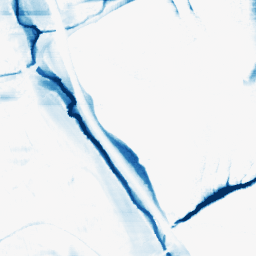
Category: morphological
Decomposition family: morphological_rect
Decomposition parameters: operation: closing
width: 50
height: 10
Upsampling method: quintic
Upsampling parameters: scale: 8
Upsampling scale: 8